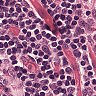
Metastatic tissue present: no